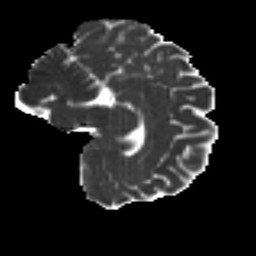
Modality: MD
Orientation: sagittal
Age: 34
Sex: female
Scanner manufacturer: ge
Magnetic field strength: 3 T
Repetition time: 7.8 s
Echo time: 0.0606 s